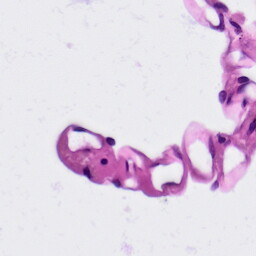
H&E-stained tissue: Lung